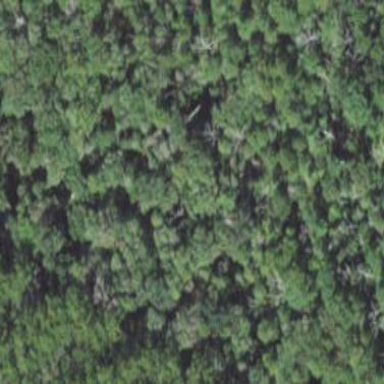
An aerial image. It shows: Broadleaved woodland area.